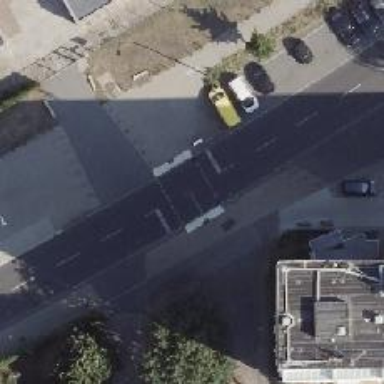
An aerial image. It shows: Footway with traffic signals at crossing.